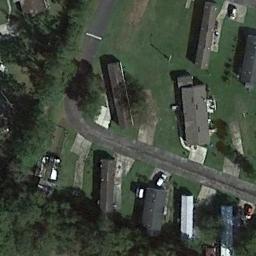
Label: mobile_home_park